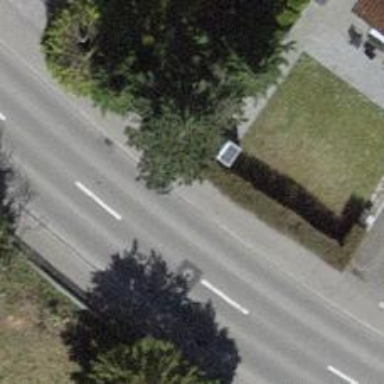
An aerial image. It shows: Sidewalk along the footway.